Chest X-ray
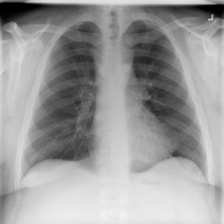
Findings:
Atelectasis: negative
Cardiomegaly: negative
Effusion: negative
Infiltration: positive
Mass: negative
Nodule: negative
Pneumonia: negative
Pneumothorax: negative
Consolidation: negative
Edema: negative
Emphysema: negative
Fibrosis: negative
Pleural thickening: negative
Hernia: negative